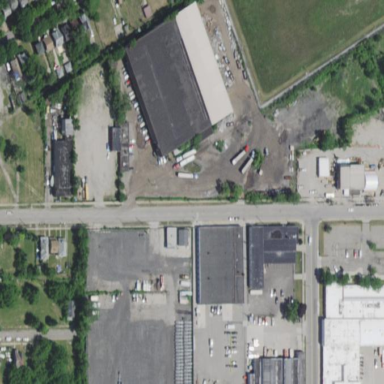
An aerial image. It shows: Industrial building.